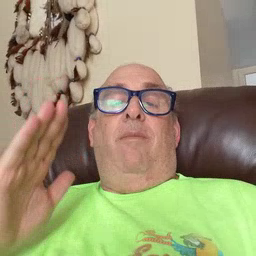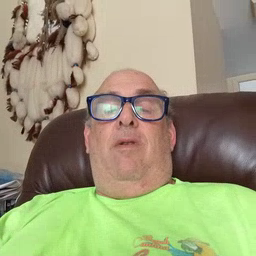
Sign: beside